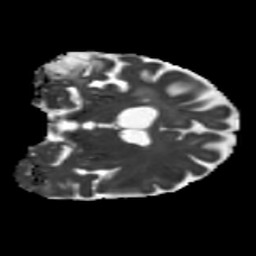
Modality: MD
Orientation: coronal
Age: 68
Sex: female
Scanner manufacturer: siemens
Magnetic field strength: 3 T
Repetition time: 5.25 s
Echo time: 0.08 s